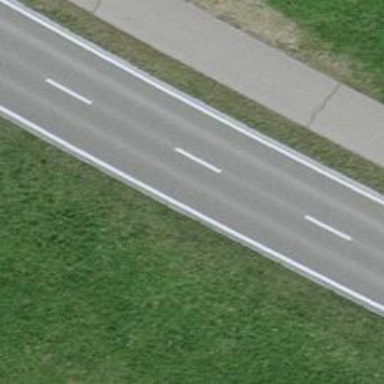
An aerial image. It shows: Secondary road with asphalt surface and cycle track on the right.